Question: I am struggling to understand something seemingly simple:
I have a custom widget subclassing from QPushButton, multiple instances of which I am laying out in a QGridLayout(). The moment I add a paint() function and draw a background color to fill the button's rect() the layout's spacing does not seem to have an effect anymore.
Here is a screen shot to show what I mean:

This shows default QPushButtons that obey the layout's spacing and my custom "buttons" that don't.
I'm sure I just need to (re)implement something in my CustomButton but can't find what it is. I tried setting contentMargins to no avail.
What am I missing? Maybe I need to not fill self.rect() but something else?
Here is the example code that produces above screen shot:
'''
import sys
from PySide.QtGui import *
from PySide.QtCore import *
class CustomButton(QPushButton):
def __init__(self, tool, icon=None, parent=None):
super(CustomButton, self).__init__(parent)
self.setSizePolicy(QSizePolicy.Expanding, QSizePolicy.Fixed)
self.setMinimumWidth(200)
self.frameGeometry()
def paintEvent(self, event):
painter = QPainter(self)
bgColor = QColor(60, 60, 60)
painter.fillRect(self.rect(), bgColor)
app = QApplication(sys.argv)
mainWindow = QWidget()
grid = QGridLayout()
grid.setSpacing(10)
mainWindow.setLayout(grid)
for i in xrange(4):
btn1 = CustomButton('A')
btn2 = QPushButton('B')
grid.addWidget(btn1, 0, i)
grid.addWidget(btn2, 1, i)
mainWindow.show()
sys.exit(app.exec_())
'''
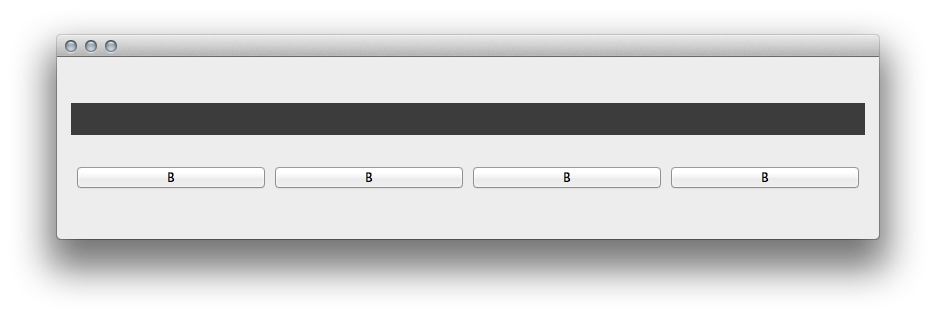
Answer: so a solution seems to be to manually adjust self.rect() to be a bit smaller, though I don't understand why this is necessary as I thought that's what the layout's spacing is for:
'''
def paintEvent(self, event):
rect = self.rect()
rect.adjust(5,5,-5,-5)
painter = QPainter(self)
bgColor = QColor(60, 60, 60)
painter.fillRect(rect, bgColor)
'''
This will give me the spacing I need. If anybody can shed light on whether this is a bug or a feature I'd be quite grateful.